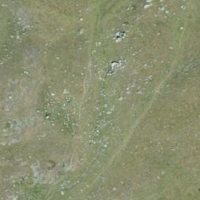
EUNIS habitat code: 26
Species observed at this site:
Agriades glandon